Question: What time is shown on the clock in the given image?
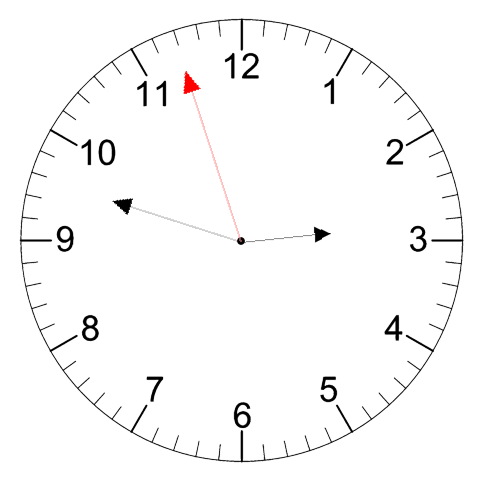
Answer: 02:47:57